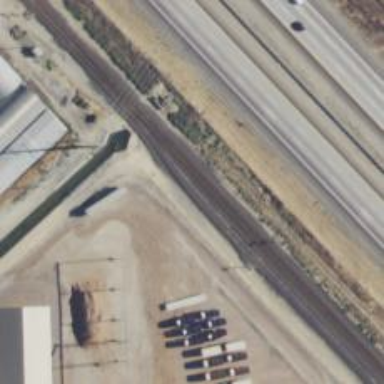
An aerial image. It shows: Railway siding with rails.